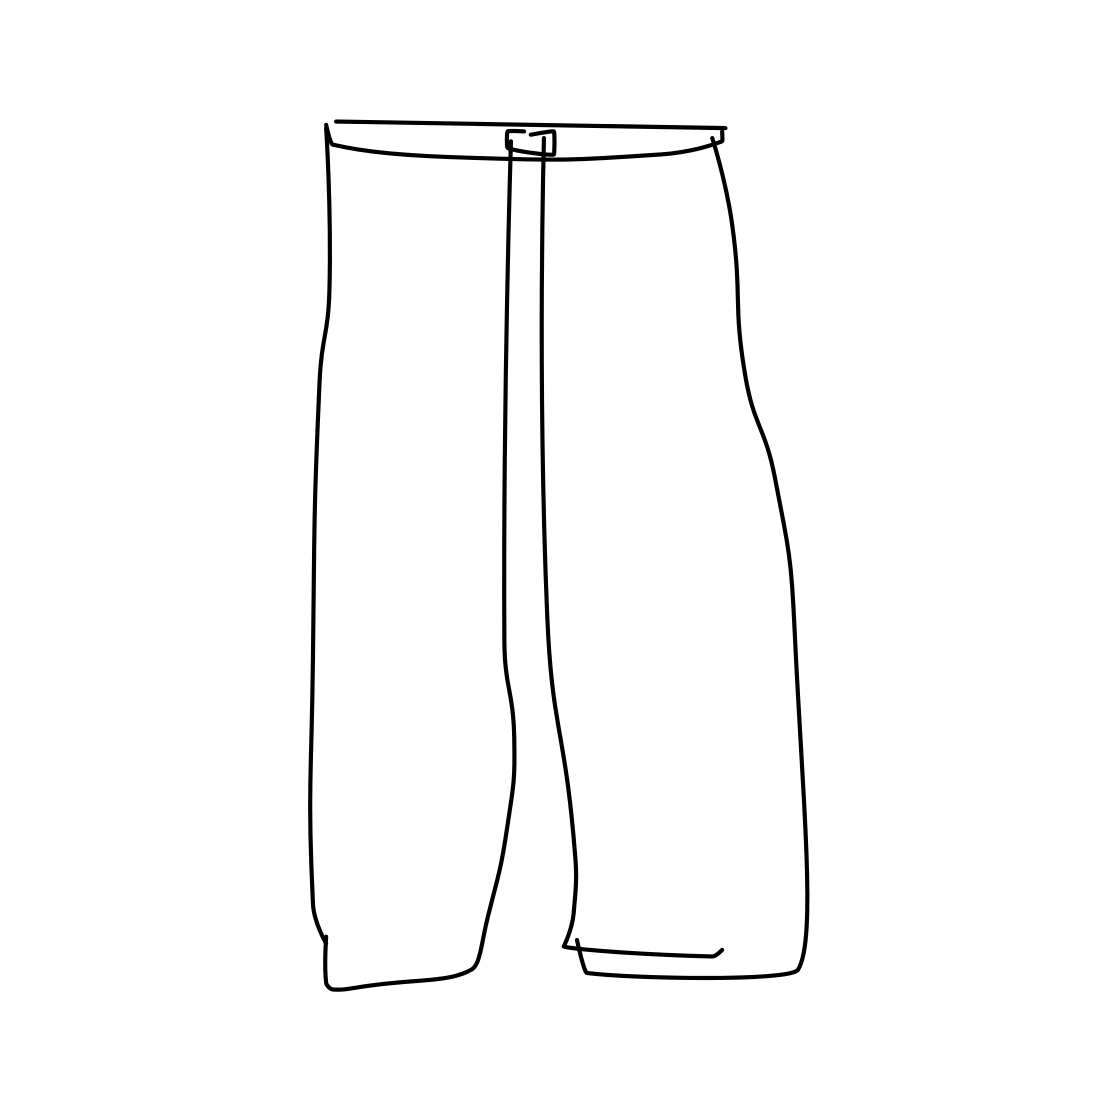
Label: trousers